Field crop: maize
Growth stage: 2
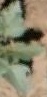
Species: datura